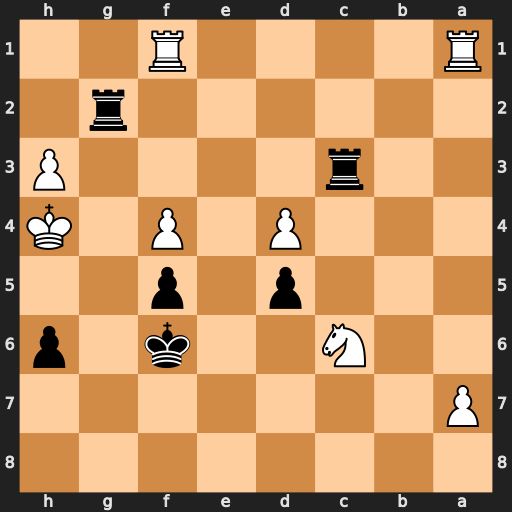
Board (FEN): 8/P7/2N2k1p/3p1p2/3P1P1K/2r4P/6r1/R4R2
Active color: b
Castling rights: -
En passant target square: -
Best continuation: Rh2 Rf3 Rxf3 a8=Q Rfxh3#